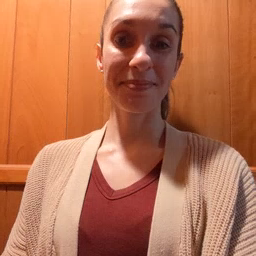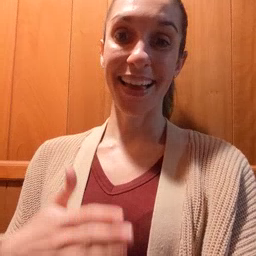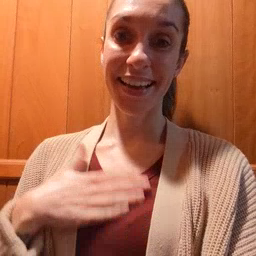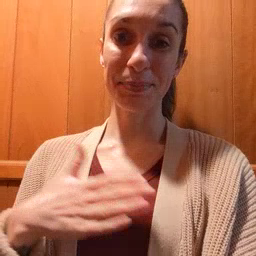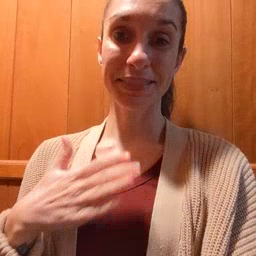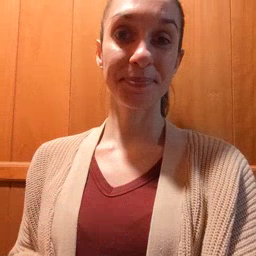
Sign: happy